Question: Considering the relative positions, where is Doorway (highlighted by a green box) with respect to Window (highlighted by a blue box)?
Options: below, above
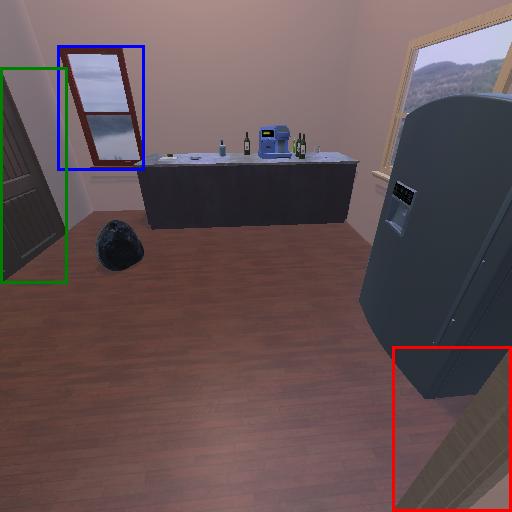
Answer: below